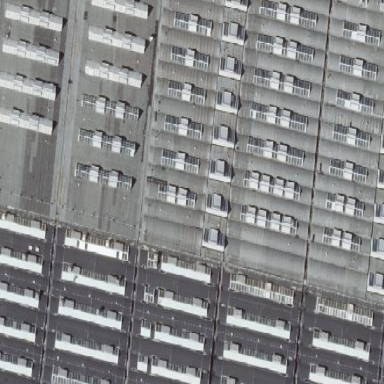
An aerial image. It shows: Industrial building.